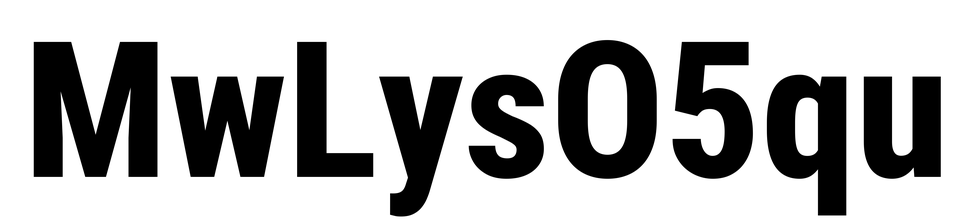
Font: Roboto_Condensed_ExtraBold